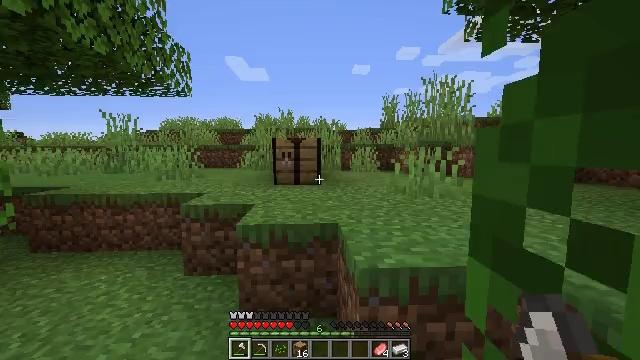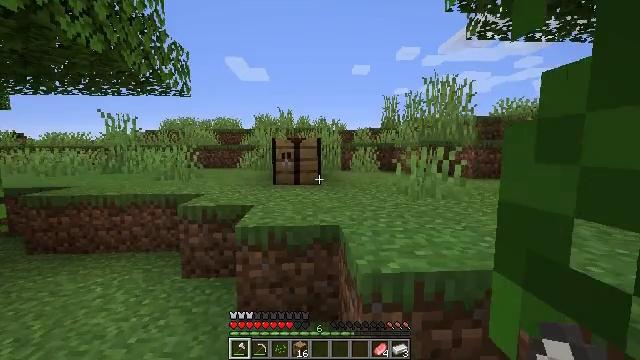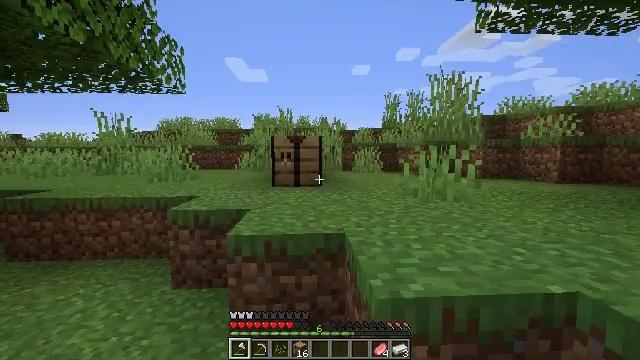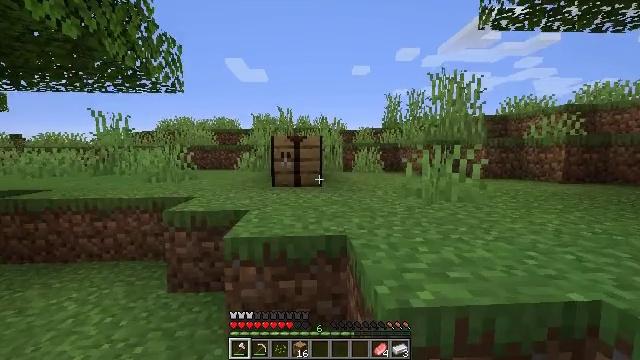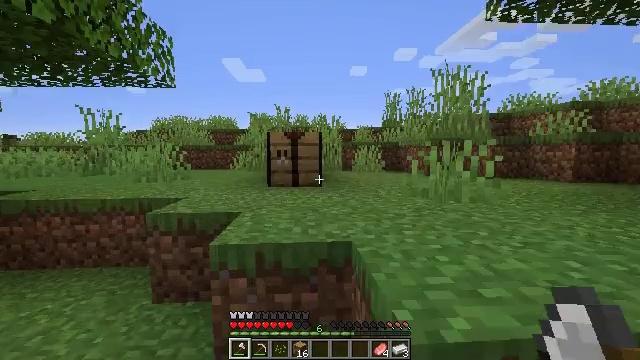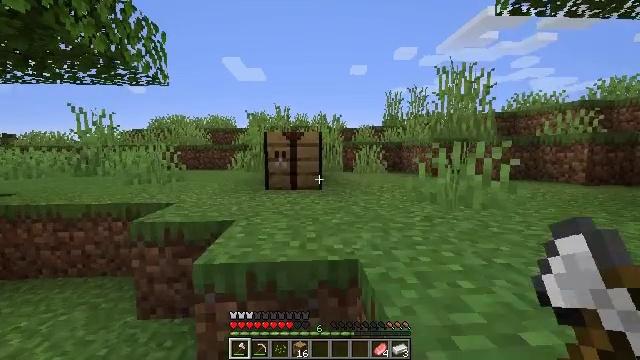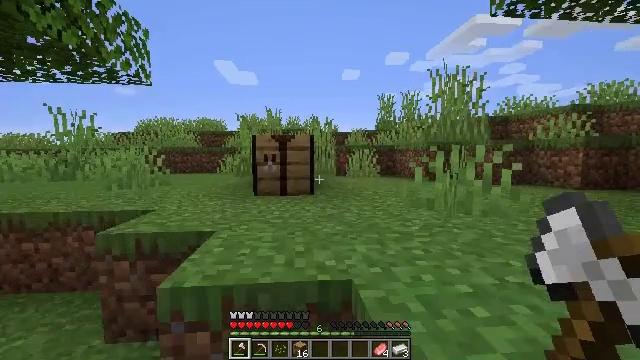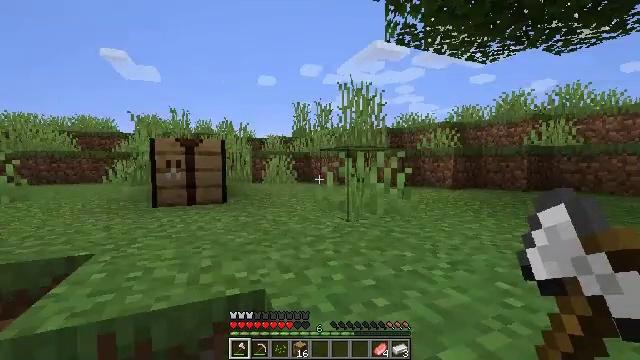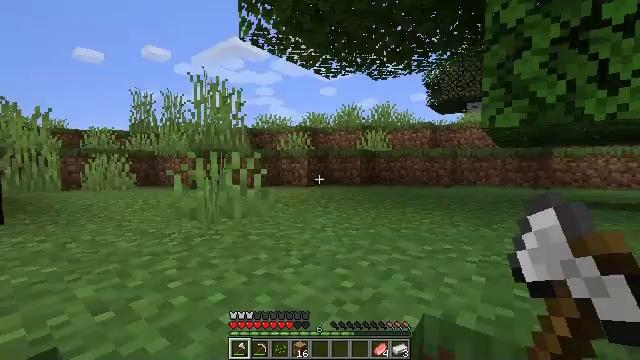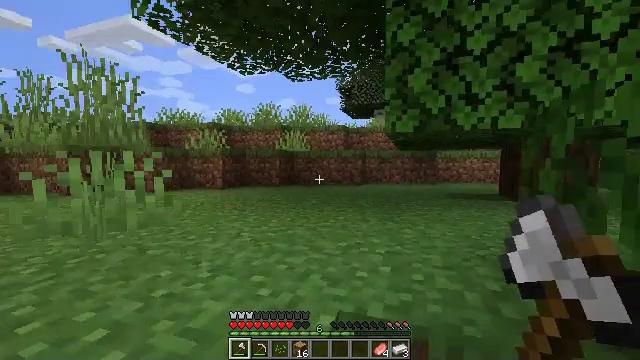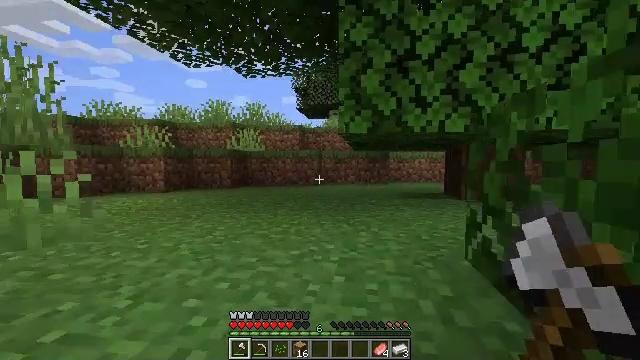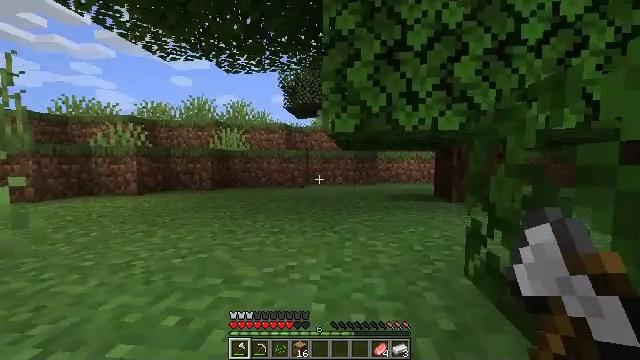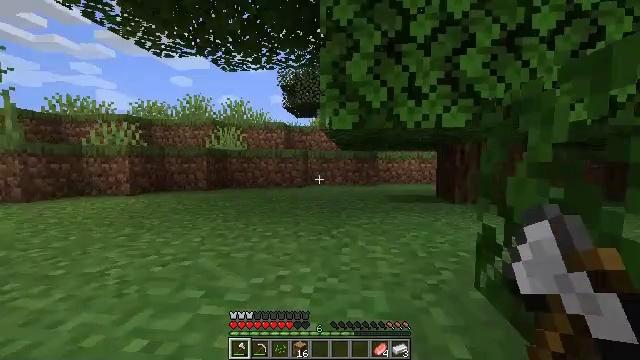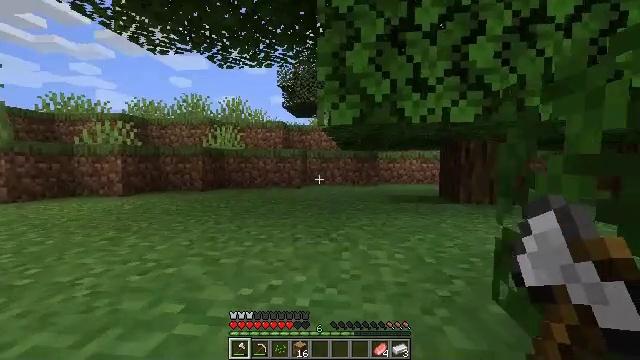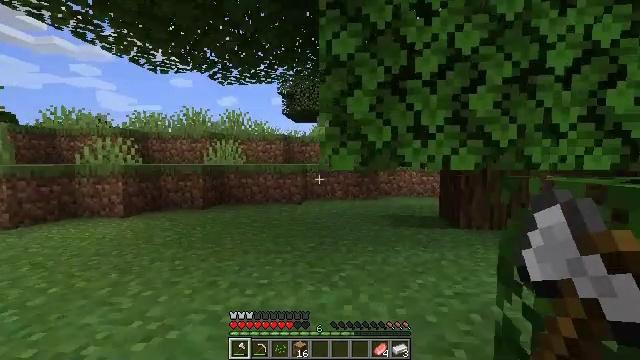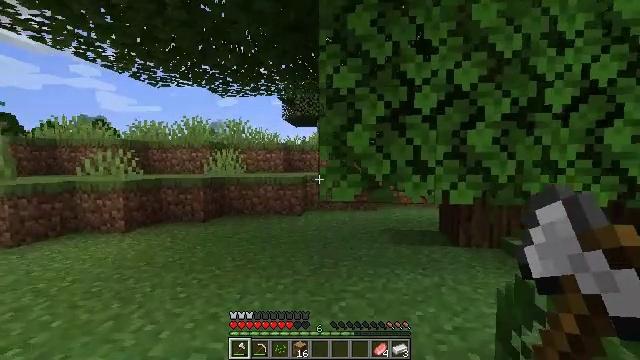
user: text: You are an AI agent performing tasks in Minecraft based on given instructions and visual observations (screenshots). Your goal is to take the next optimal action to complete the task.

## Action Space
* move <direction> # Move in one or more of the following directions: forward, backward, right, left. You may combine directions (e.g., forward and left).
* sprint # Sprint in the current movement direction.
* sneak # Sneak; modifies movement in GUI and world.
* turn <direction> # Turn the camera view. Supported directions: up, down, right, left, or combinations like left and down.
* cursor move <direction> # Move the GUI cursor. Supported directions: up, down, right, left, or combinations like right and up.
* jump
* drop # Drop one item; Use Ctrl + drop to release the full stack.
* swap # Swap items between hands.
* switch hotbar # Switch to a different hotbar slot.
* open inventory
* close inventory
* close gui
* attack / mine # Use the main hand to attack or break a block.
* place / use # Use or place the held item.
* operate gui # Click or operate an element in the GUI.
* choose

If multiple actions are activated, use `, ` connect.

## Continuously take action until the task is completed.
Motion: motion action
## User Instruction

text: Gather oak leaves by attacking.
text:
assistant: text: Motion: move forward, attack / mine
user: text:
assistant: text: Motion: move forward, sprint
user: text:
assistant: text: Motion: move forward, sprint
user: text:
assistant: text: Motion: move forward, sprint
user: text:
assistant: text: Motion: move forward, sprint
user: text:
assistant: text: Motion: move forward, sprint, turn right
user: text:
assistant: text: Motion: move forward, sprint, turn right and up
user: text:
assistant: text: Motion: move forward, sprint, turn right
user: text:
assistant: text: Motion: move forward, sprint, turn right
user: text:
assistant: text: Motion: move forward, sprint, turn right
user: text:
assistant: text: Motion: move forward, sprint, turn right
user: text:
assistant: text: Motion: move forward, sprint
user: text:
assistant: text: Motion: move forward, sprint
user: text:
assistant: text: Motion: move forward, sprint, jump
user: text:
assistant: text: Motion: move forward, sprint, jump
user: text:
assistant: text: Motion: move forward, sprint, jump
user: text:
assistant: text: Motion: move forward, sprint, jump
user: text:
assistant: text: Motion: move forward, sprint, jump
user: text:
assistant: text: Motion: move forward, sprint, turn left
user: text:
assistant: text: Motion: move forward, sprint
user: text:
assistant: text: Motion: move forward, sprint
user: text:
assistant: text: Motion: move forward, sprint, turn right
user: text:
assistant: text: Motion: move forward, sprint, turn right
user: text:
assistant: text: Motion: move forward, sprint, turn right
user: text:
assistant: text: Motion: move forward, sprint, turn right
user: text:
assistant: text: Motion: move forward, sprint, turn right
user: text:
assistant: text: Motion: move forward, sprint
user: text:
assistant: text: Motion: move forward and move right, sprint, attack / mine
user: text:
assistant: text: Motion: move forward and move right, sprint, attack / mine
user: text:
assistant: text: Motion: move forward and move right, sprint, attack / mine